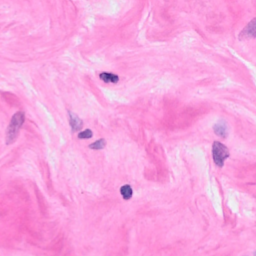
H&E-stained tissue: Breast